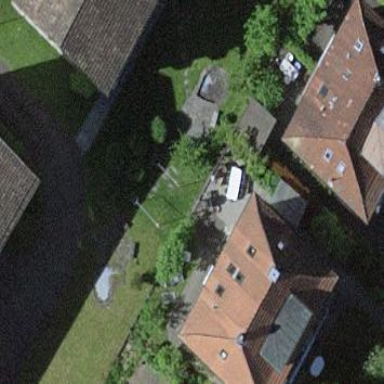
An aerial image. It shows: Detached building.